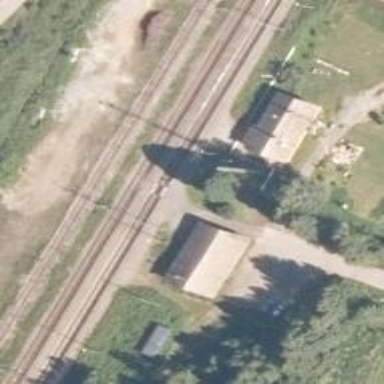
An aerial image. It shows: Railway crossing with saltire marking.